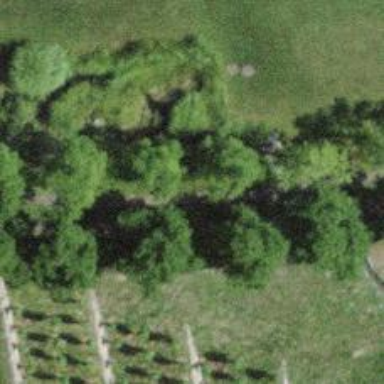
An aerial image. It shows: Hedge acting as barrier.